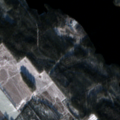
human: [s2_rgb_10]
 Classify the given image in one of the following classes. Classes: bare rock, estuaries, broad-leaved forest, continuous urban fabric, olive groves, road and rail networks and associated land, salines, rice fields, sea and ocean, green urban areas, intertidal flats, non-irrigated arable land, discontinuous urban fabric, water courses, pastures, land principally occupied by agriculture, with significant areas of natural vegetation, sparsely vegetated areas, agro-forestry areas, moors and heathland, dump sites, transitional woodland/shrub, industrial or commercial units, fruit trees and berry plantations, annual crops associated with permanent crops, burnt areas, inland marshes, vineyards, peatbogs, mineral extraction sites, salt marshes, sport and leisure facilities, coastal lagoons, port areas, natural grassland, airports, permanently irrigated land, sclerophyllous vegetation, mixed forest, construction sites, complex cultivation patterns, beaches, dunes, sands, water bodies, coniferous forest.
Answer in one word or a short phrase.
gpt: non-irrigated arable land, coniferous forest, mixed forest, water bodies